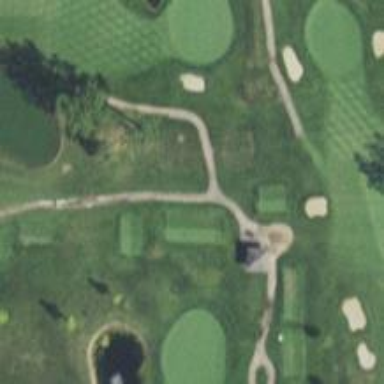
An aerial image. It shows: Footway that serves as golf path.